Question: I'm pretty new to Java and working on a project. As a test for making my mainmenu, I've been experimenting with the JFrame and a picture of the powerrangers. My problem is that I've tried so many times and spent so many time on trying to get my play and my help buttons to the left of my window. I've tried making a grid of 4 and putting in an empty label but it just won't work.
This is my code:
'''
package be.kdg.AngryTanksKlad;
import java.awt.*;
import java.awt.event.ActionEvent;
import java.io.IOException;
import java.net.URL;
import javax.imageio.ImageIO;
import javax.swing.*;
public class Main {
public static void main(String[] args) throws IOException {
final Image image = ImageIO.read(new URL("http://www.modernmom.com/sites/default/files/images/Power%2BRangers%2BPowerRangersMMPR.jpg"));
final JFrame frame = new JFrame();
frame.add(new ImagePanel(image));
frame.setSize(800, 600);
frame.setDefaultCloseOperation(JFrame.EXIT_ON_CLOSE);
frame.setVisible(true);
}
}
@SuppressWarnings("serial")
class ImagePanel extends JPanel {
private Image image;
private boolean tile;
private JPanel menu = new JPanel(new FlowLayout(FlowLayout.LEFT));
ImagePanel(Image image) {
this.image = image;
this.tile = false;
final JButton play = new JButton("PLAY");
final JButton help = new JButton("HELP");
final JLabel empty = new JLabel();
}
menu.setLayout(new GridLayout(4,4));
menu.add(empty);
menu.add(play);
menu.add(help);
add(menu,BorderLayout.CENTER);
menu.setOpaque(false);
setVisible(true);
};
@Override
public void paintComponent(Graphics g) {
super.paintComponent(g);
if (tile) {
int iw = image.getWidth(this);
int ih = image.getHeight(this);
if (iw > 0 && ih > 0) {
for (int x = 0; x < getWidth(); x += iw) {
for (int y = 0; y < getHeight(); y += ih) {
g.drawImage(image, x, y, iw, ih, this);
}
}
}
} else {
g.drawImage(image, 0, 0, getWidth(), getHeight(), this);
}
}
}
'''

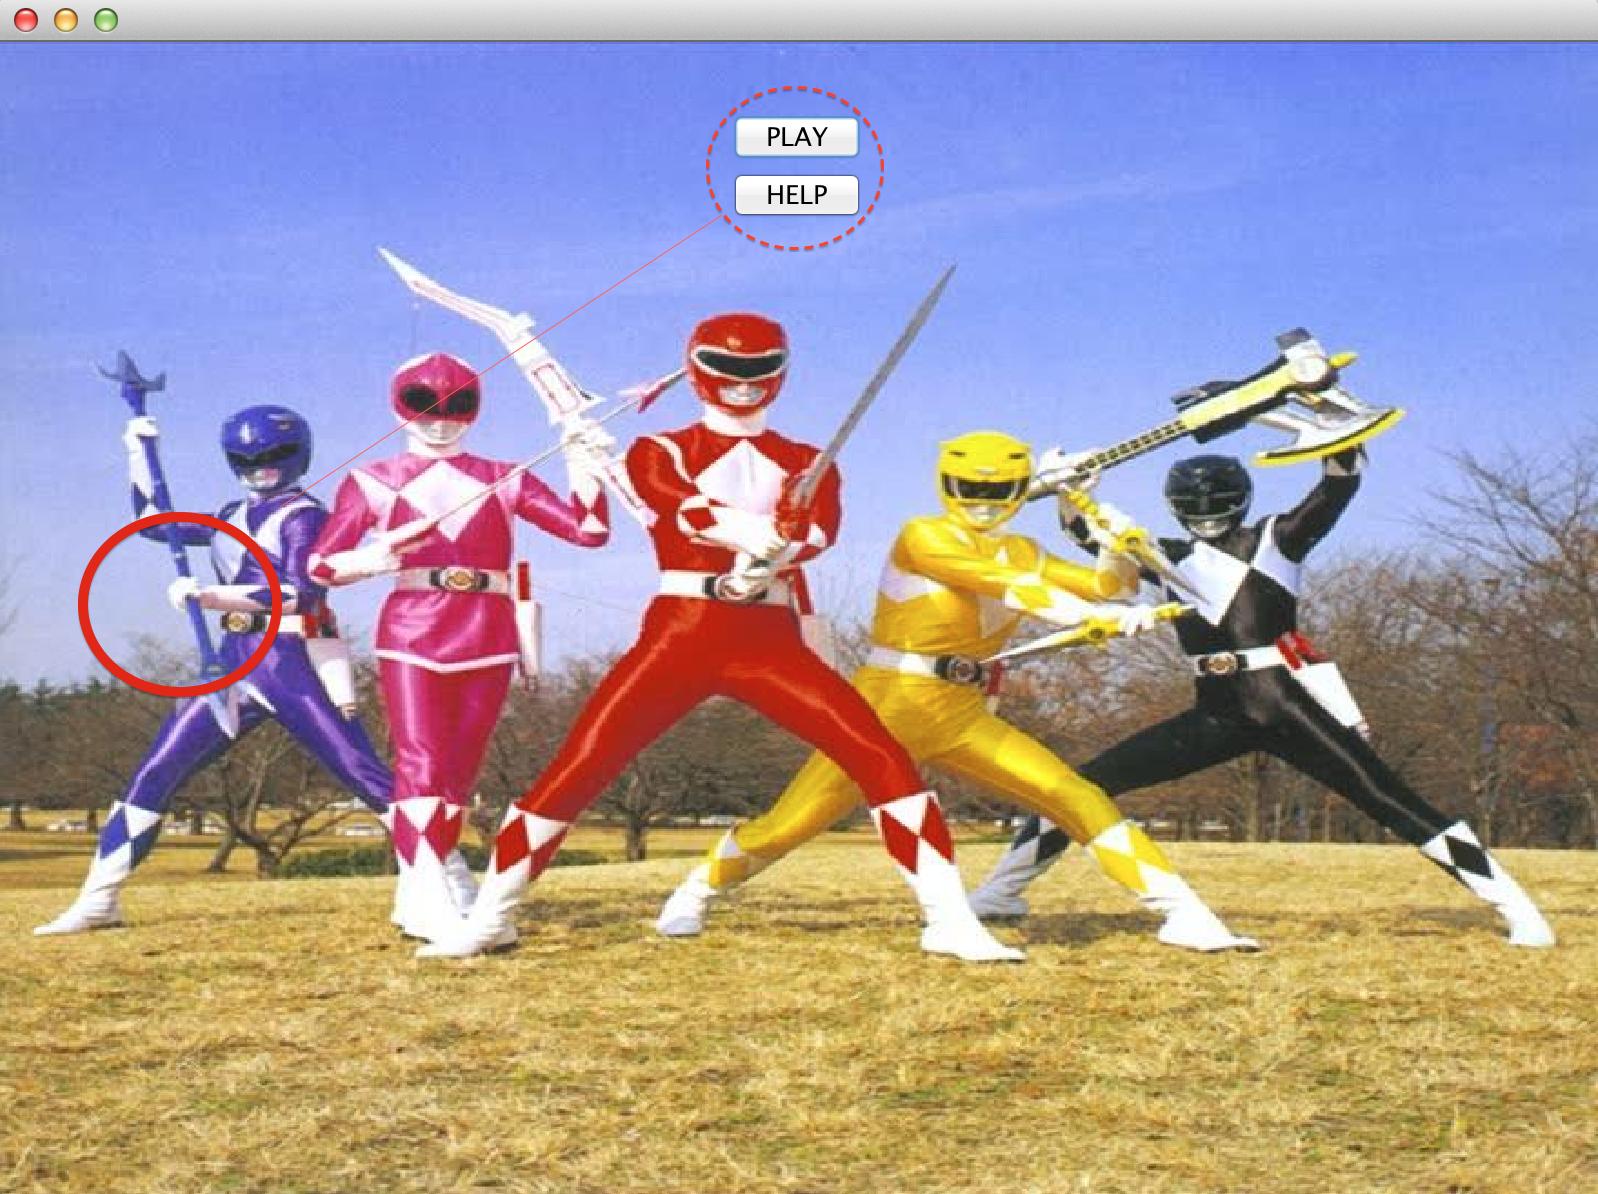
Answer: Something like this?

See comments in code.
'''
import java.awt.*;
import java.awt.image.*;
import java.awt.event.ActionEvent;
import java.io.IOException;
import java.net.URL;
import javax.imageio.ImageIO;
import javax.swing.*;
import javax.swing.border.*;
public class SillyNAmeForAMainClassGivenIHave100CalledMain {
public static void main(String[] args) throws IOException {
final Image image = new BufferedImage(400,200,BufferedImage.TYPE_INT_RGB);
final JFrame frame = new JFrame();
frame.add(new ImagePanel(image));
//frame.setSize(800, 600);
frame.pack();
frame.setDefaultCloseOperation(JFrame.EXIT_ON_CLOSE);
frame.setVisible(true);
}
}
@SuppressWarnings("serial")
class ImagePanel extends JPanel {
private Image image;
private boolean tile;
// add 5px spacing between buttons
private JPanel menu = new JPanel(new GridLayout(4,4,5,5));
ImagePanel(Image image) {
super(new BorderLayout()); // default is FlowLayout!
this.image = image;
this.tile = false;
final JButton play = new JButton("PLAY");
final JButton help = new JButton("HELP");
menu.add(play);
menu.add(help);
JPanel buttonConstrain = new JPanel(new FlowLayout());
// pad the top of it..
buttonConstrain.setBorder(new EmptyBorder(20,5,5,5));
buttonConstrain.setOpaque(false);
buttonConstrain.add(menu);
// it won't help to use a BorderLayout contraint when the default is FlowLayout!
// LINE_START = 'left' for left-to-right locales, right for the other
add(buttonConstrain,BorderLayout.LINE_START);
menu.setOpaque(false);
setVisible(true);
}
@Override
public Dimension getPreferredSize() {
Dimension d = null;
if (image != null) {
d = new Dimension(image.getWidth(this), image.getHeight(this));
} else {
d = new Dimension(600,400);
}
return d;
}
@Override
public void paintComponent(Graphics g) {
super.paintComponent(g);
if (tile) {
int iw = image.getWidth(this);
int ih = image.getHeight(this);
if (iw > 0 && ih > 0) {
for (int x = 0; x < getWidth(); x += iw) {
for (int y = 0; y < getHeight(); y += ih) {
g.drawImage(image, x, y, iw, ih, this);
}
}
}
} else {
g.drawImage(image, 0, 0, getWidth(), getHeight(), this);
}
}
}
'''